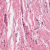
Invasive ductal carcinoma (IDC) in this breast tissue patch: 0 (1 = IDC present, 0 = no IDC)